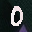
Label: 0